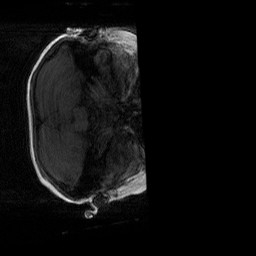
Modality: T1w
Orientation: axial
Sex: female
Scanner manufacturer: siemens
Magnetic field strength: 3 T
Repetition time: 1.9 s
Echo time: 0.00243 s